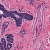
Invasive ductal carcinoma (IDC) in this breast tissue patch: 0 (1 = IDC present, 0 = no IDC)